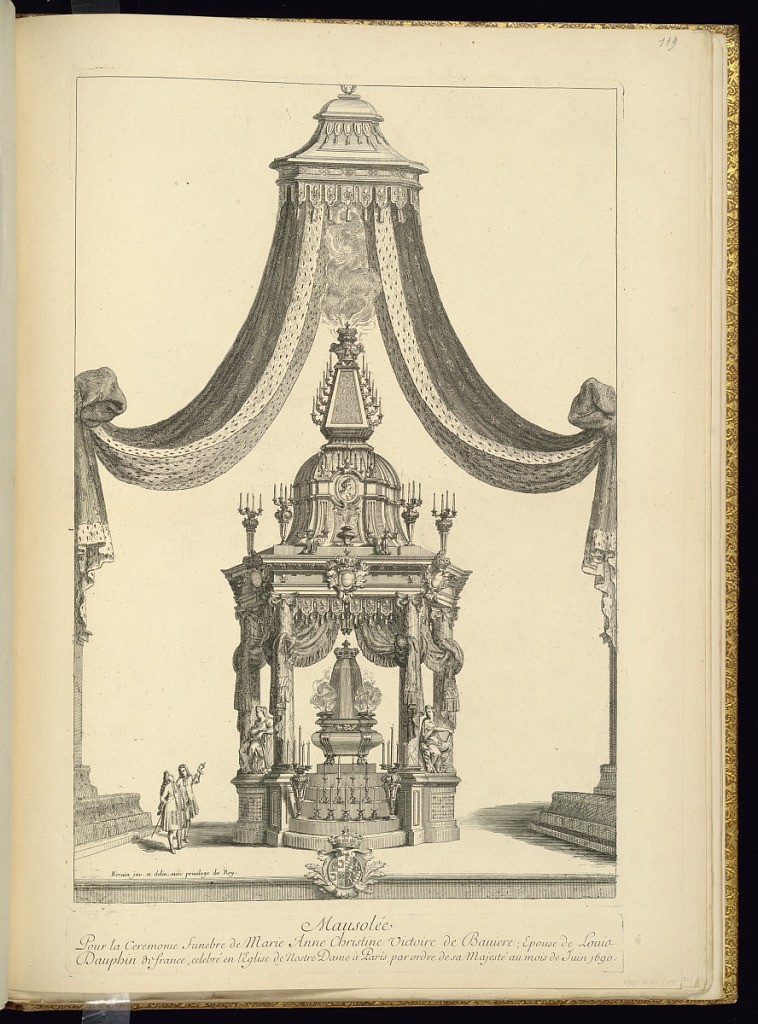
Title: Mausolée
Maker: Jean Berain, the elder, French, 1640-1711
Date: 1711
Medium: Engraving on laid paper
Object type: Bound print
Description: Mausoleum under a baldachin for the funeral ceremony of Marie Anne Christine Victoire de Bavière (1660-1690), the wide of the Dauphin, held in Notre Dame in Paris. At lower left are two figures talking and gesturing toward the mausoleum. The plate is signed.